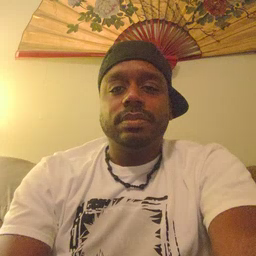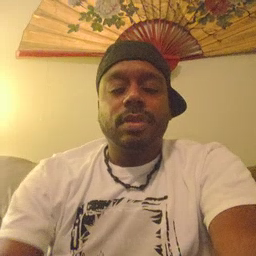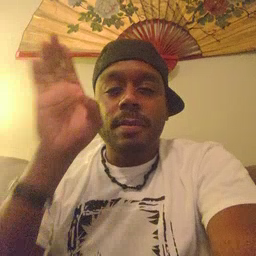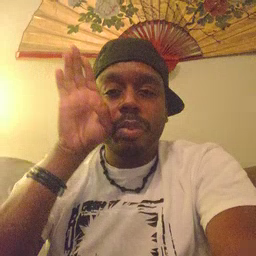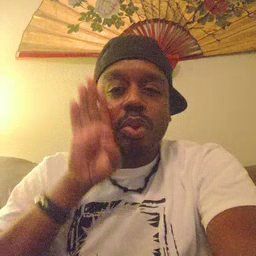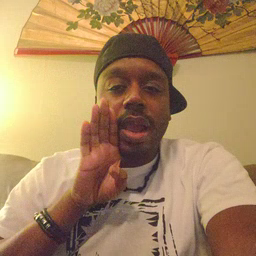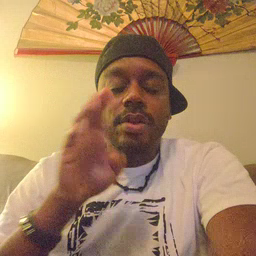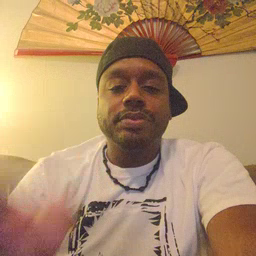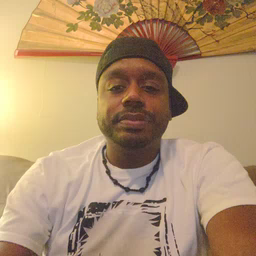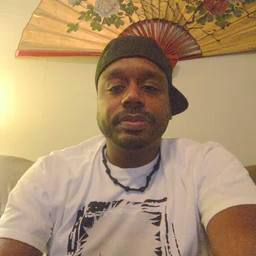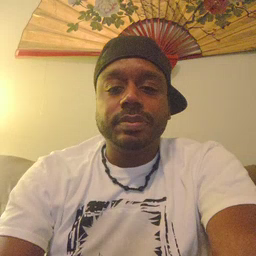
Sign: brown